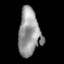
Tissue: lung
Cell type: Others
Senescence score: 0.2383
Nuclear area (px): 1012
Mean DAPI intensity: 150.036